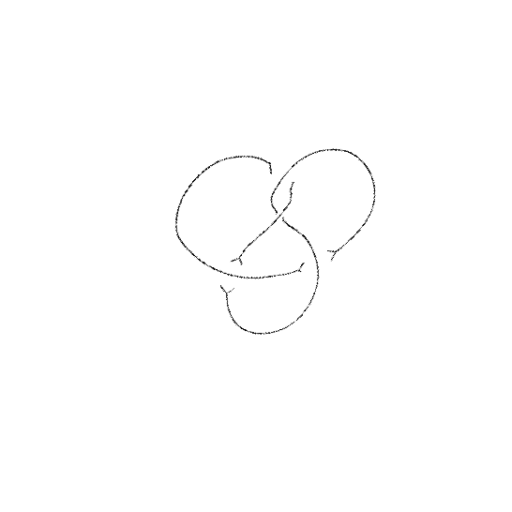
Crossing number: 4